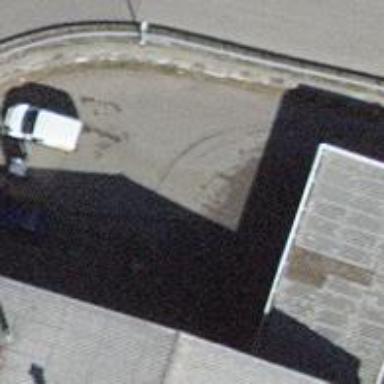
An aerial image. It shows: Car wash facility.